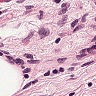
Metastatic tissue present: no